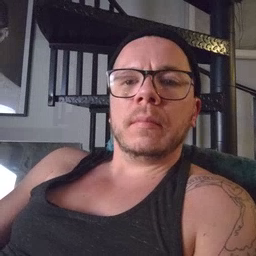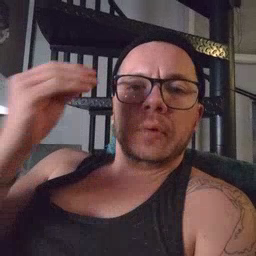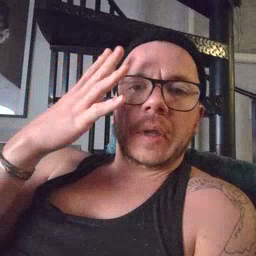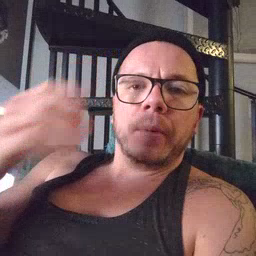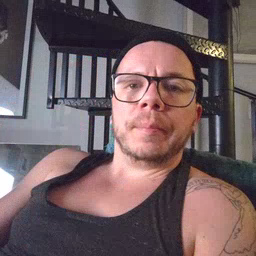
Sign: shower